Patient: sex F, age 65
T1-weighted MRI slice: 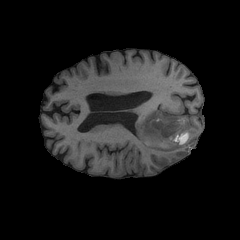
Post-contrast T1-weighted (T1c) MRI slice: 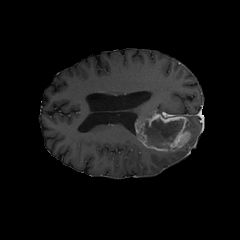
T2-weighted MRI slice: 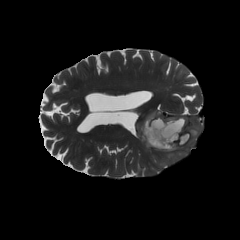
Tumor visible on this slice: yes
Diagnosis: Glioblastoma, IDH-wildtype
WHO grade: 4